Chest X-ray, PA view. Patient: 62 years old, sex M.
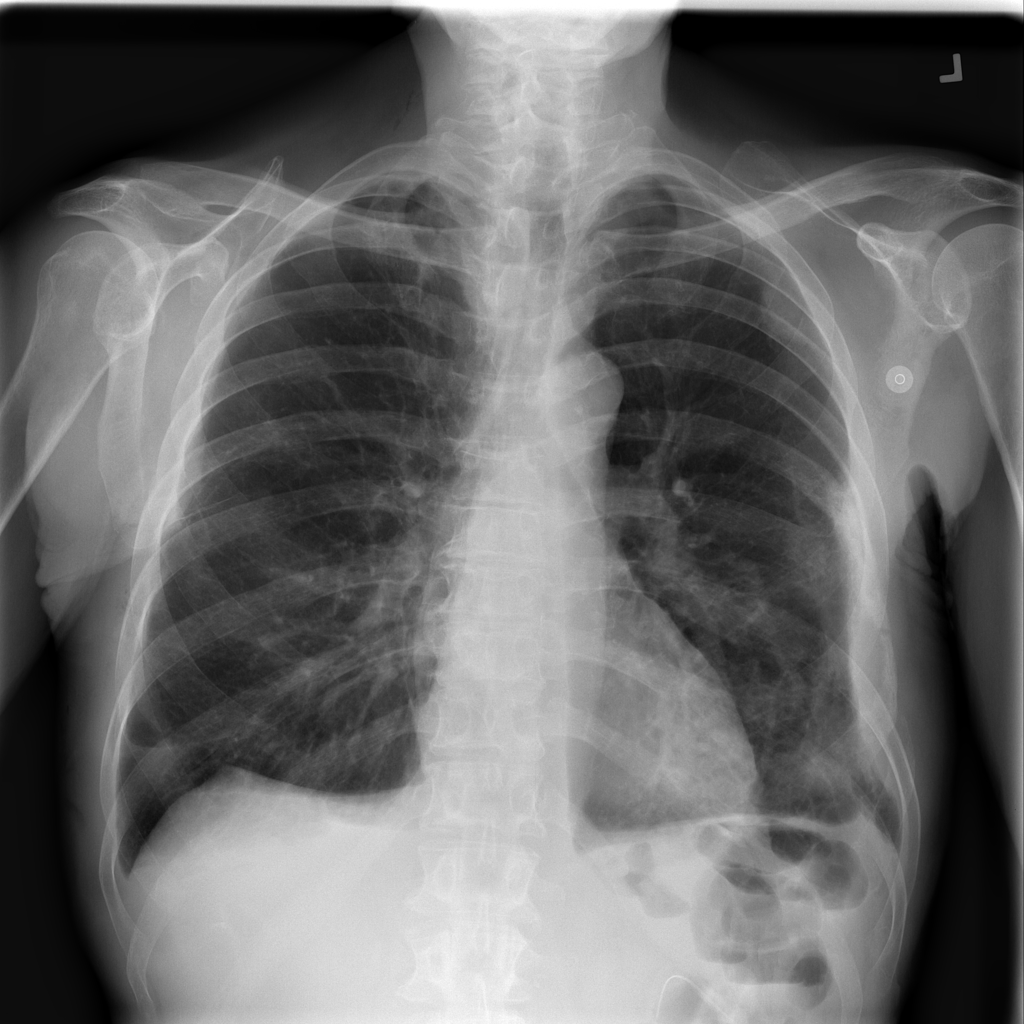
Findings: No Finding